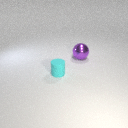
large purple metal sphere to the right of small cyan rubber cylinder